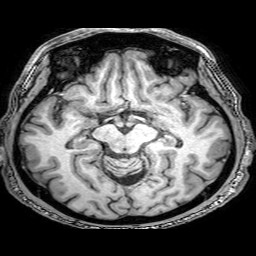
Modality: T1w
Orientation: coronal
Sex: male
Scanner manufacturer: philips
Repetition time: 0.008278 s
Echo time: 0.00384 s